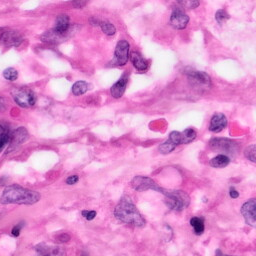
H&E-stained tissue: Pancreatic